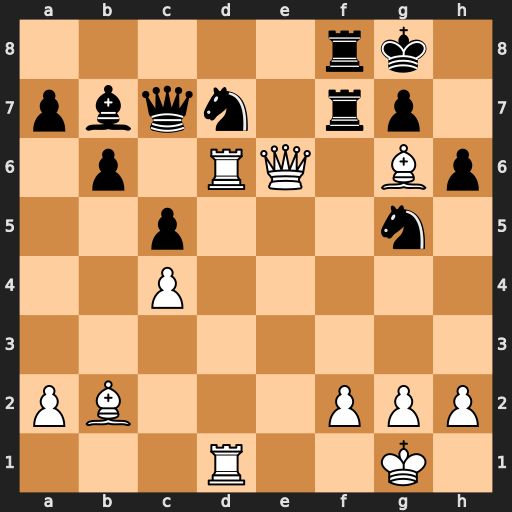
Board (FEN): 5rk1/pbqn1rp1/1p1RQ1Bp/2p3n1/2P5/8/PB3PPP/3R2K1
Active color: w
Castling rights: -
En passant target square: -
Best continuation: Bxf7+ Rxf7 Qxd7 Qxd7 Rxd7